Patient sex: F
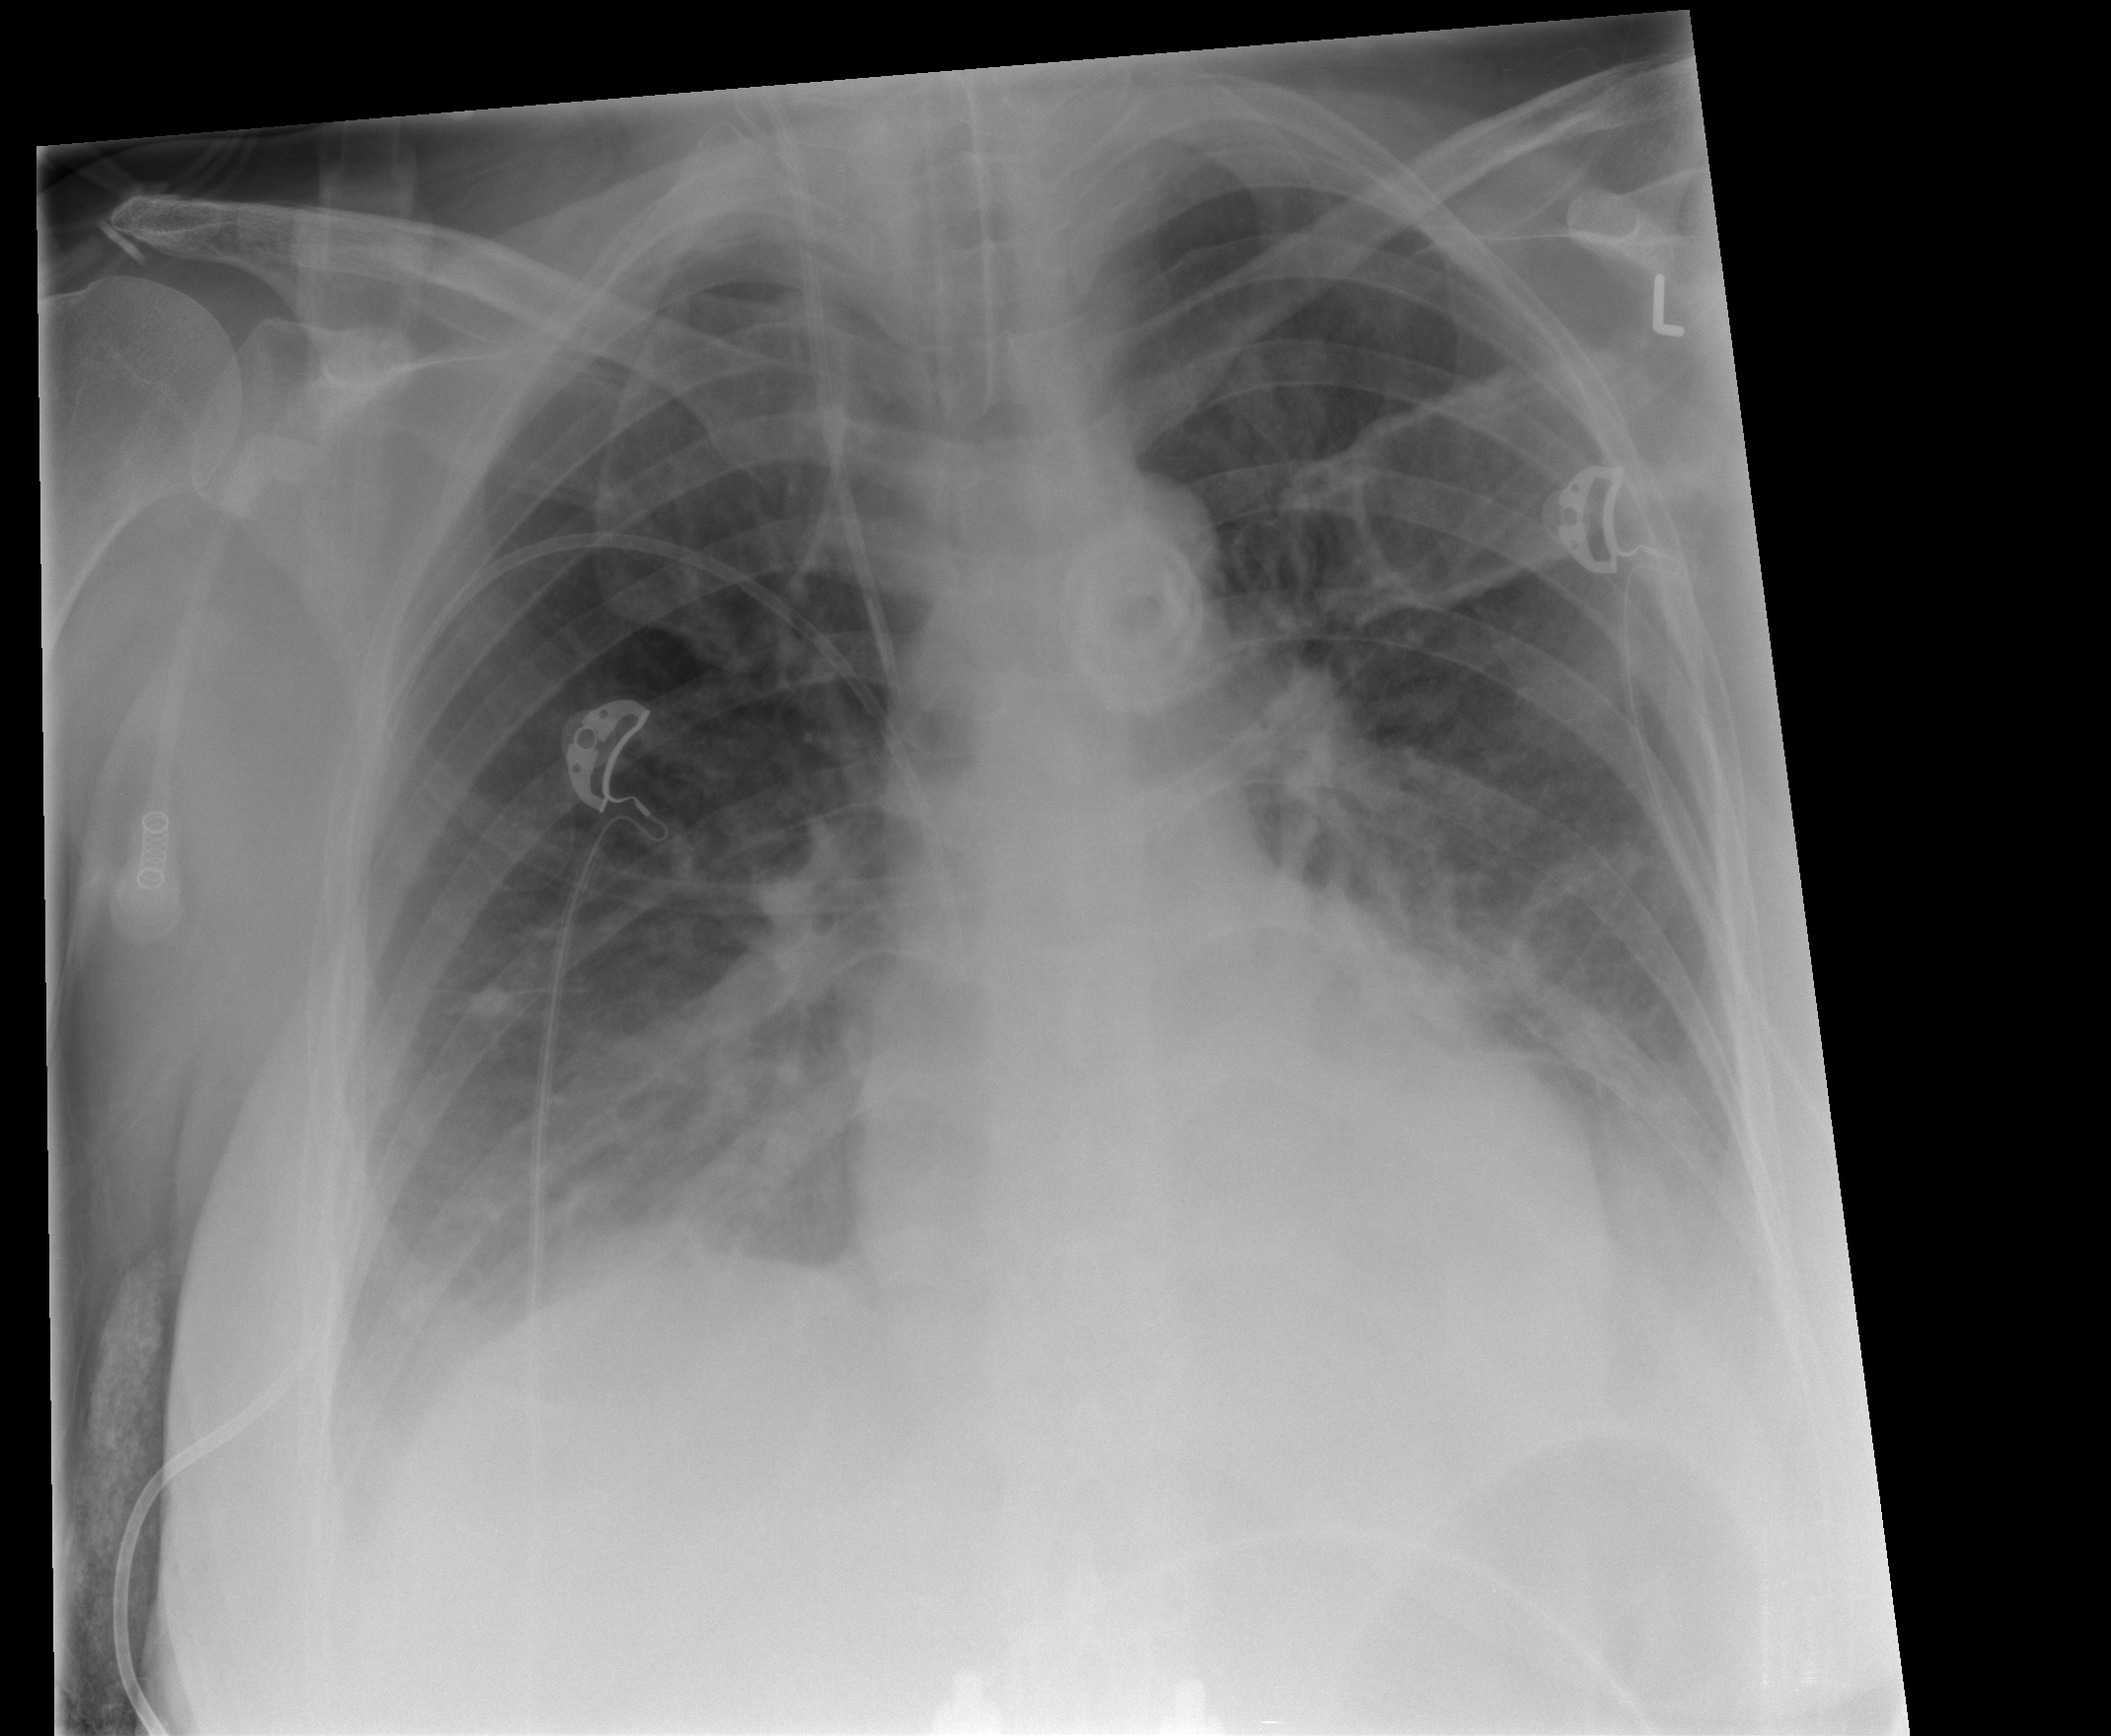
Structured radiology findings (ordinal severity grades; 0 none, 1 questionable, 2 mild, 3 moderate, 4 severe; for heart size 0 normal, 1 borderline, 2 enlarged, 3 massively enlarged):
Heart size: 1
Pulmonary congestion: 2
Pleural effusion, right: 1
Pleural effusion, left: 2
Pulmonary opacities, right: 2
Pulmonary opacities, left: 2
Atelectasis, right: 2
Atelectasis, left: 2